Question: I have trouble implementation webrtc between androids. I nearly have finished implementation webrtc, but I don't understand situation that the one need to send other device reductant SDP offer.

See above image. I show you my implementation as sequence diagram.
My webrtc implementation must need to send other device (reductant/unnecessary) createOffer.
What did I make a mistake? I want to catch little clue.
In advance, thank you.
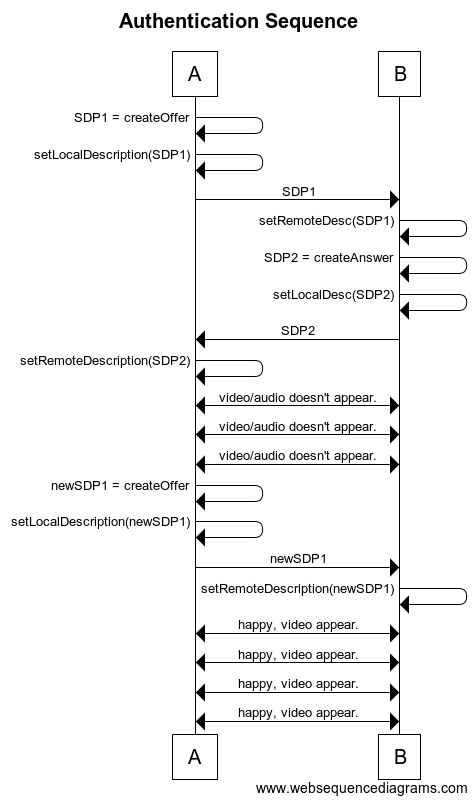
Answer: You were failing to trickle ICE candidates (send them piecemeal to the other peer).
It works the second time because by then, the ICE candidates generated locally so far, have also been stashed in 'pc.localDescription'. So when the peers exchange their updated offer and answer, these contain enough candidates to connect.
Trickle ICE is an optimization, meant to reduce connection time.